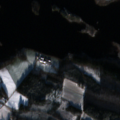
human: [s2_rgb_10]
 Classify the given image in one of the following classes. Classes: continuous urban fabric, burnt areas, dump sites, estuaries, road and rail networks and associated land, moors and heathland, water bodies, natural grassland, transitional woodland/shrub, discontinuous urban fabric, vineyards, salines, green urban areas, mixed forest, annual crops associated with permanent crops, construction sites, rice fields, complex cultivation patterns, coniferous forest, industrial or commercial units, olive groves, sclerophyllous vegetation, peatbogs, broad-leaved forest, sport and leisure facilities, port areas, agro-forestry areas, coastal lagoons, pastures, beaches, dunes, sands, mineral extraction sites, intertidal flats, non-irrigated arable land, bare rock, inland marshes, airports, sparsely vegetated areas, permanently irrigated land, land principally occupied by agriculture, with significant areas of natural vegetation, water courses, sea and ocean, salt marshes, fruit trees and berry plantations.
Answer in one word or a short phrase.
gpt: land principally occupied by agriculture, with significant areas of natural vegetation, broad-leaved forest, coniferous forest, mixed forest, water bodies